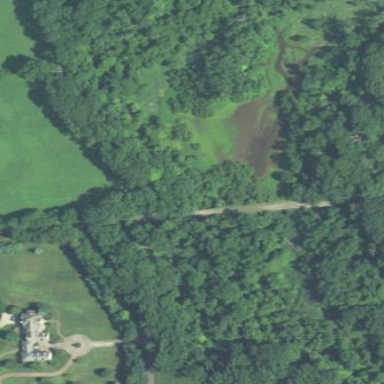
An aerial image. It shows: Swampy wetland area.